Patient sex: M
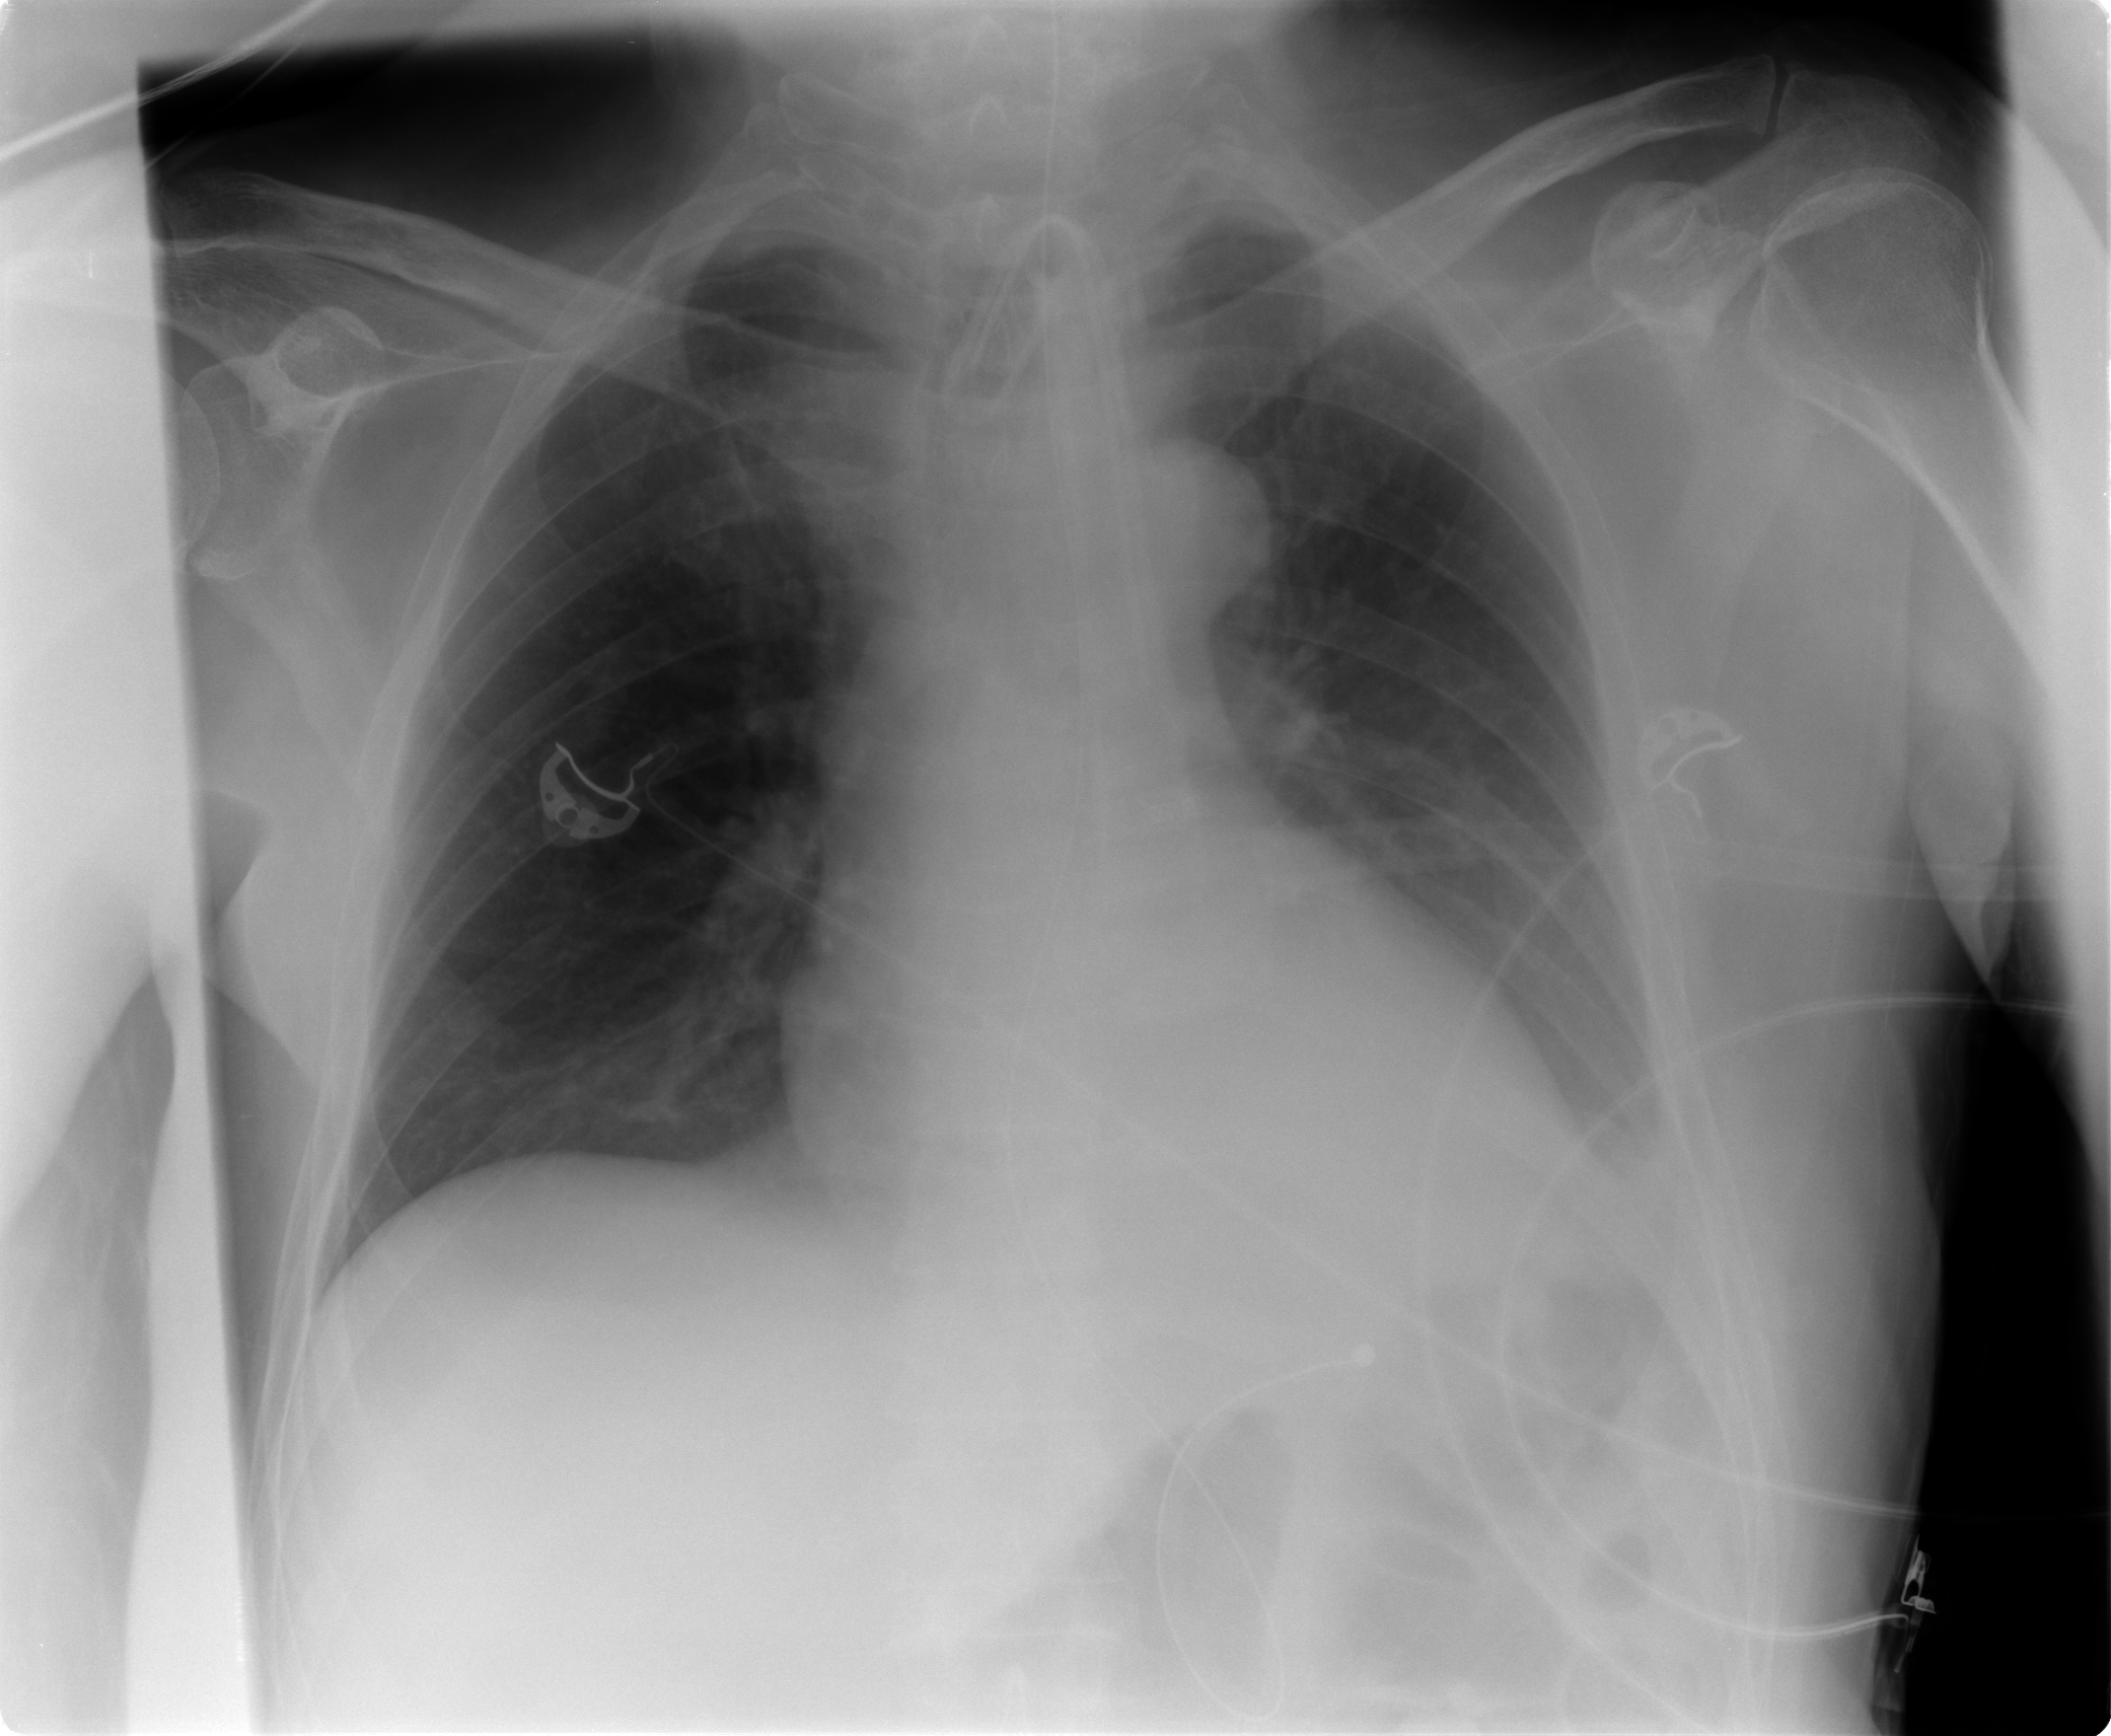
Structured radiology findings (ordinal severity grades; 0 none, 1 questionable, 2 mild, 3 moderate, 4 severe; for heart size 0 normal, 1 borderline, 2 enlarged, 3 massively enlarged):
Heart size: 2
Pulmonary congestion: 1
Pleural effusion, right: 0
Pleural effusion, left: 2
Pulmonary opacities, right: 0
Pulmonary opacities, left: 0
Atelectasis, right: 0
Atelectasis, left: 2